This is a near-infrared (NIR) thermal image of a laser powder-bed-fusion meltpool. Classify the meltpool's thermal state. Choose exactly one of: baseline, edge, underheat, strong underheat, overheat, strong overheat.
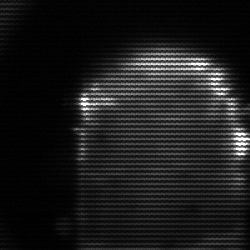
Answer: baseline